Question: With the following code, I can't get the background image to display at its original size (it's always a fair bit larger). I tried changing the 'Stretch' property, but "None" seems to be the most appropriate value.
'''
<Canvas Width="500" Height="500">
<Canvas.Background>
<ImageBrush
ImageSource="{Binding ElementName=w_window, Path=BackgroundImagePath}"
Stretch="None"
AlignmentX="Left"
AlignmentY="Top"
/>
</Canvas.Background>
</Canvas>
'''
In the image below, you can see my app on the left and photo viewer (set to original size) on the right.

Any advice? (BTW, setting 'ClipToBounds="True"' doesn't work.)
It seems that my problem isn't restricted to when the image is a background. The following code, in which an 'Image' is the only element, has the same sizing problem. It's not just my machine having this problem (i.e. the app has this problem on other machines).
'''
<Window x:Class="DiagramDesigner.Window2"
xmlns="http://schemas.microsoft.com/winfx/2006/xaml/presentation"
xmlns:x="http://schemas.microsoft.com/winfx/2006/xaml"
Title="Window2" Height="300" Width="1000">
<Image
Source="C:\Users\patk\Downloads\Bottom_wnums.jpg"
Stretch="None"
HorizontalAlignment="Left"
VerticalAlignment="Top"
/>
</Window>
'''
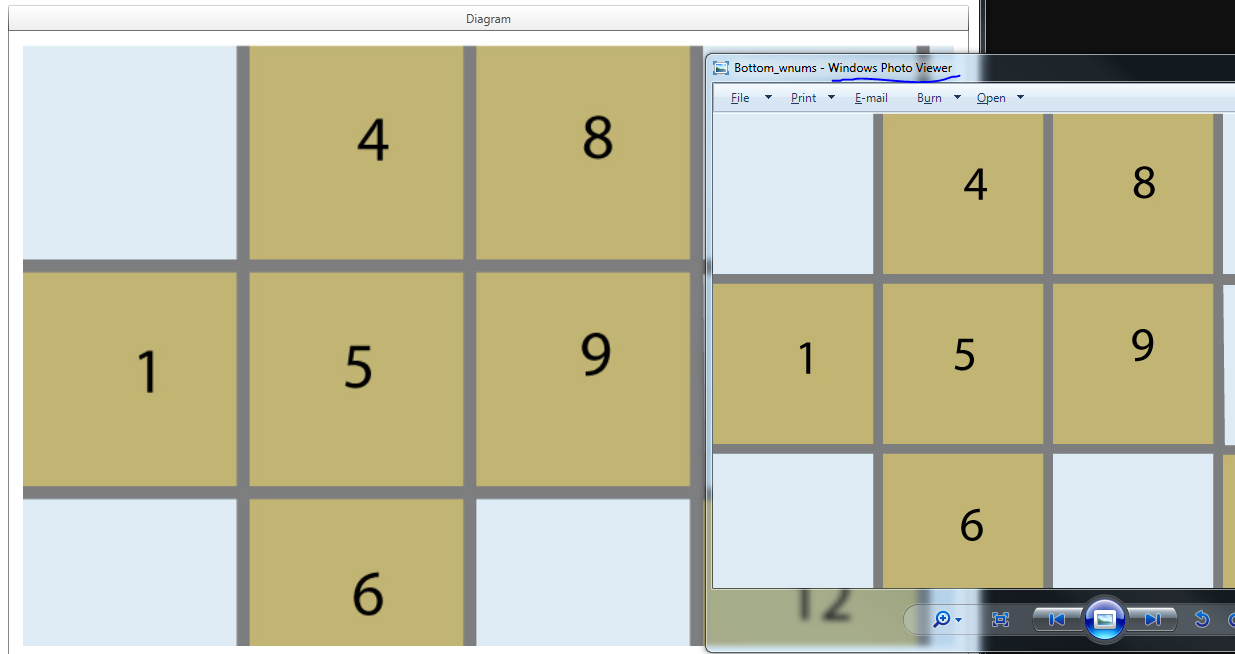
Answer: I encountered this issue with images before. Nevertheless I was using PNG files instead of JPG at that time, but I assume the problem might be related.
It may be an issue with the image you are using (as the code you posted looks fine). Images should be stored in 96 DPI (which is the standard). Other values may cause the image to scale.
If you really can't change/fix the image to fulfil this requirement, you might want to check <URL> to understand the problem a little more in order to find the right answer.